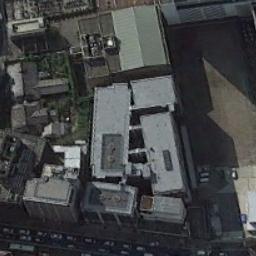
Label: commercial_area